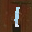
Label: 1